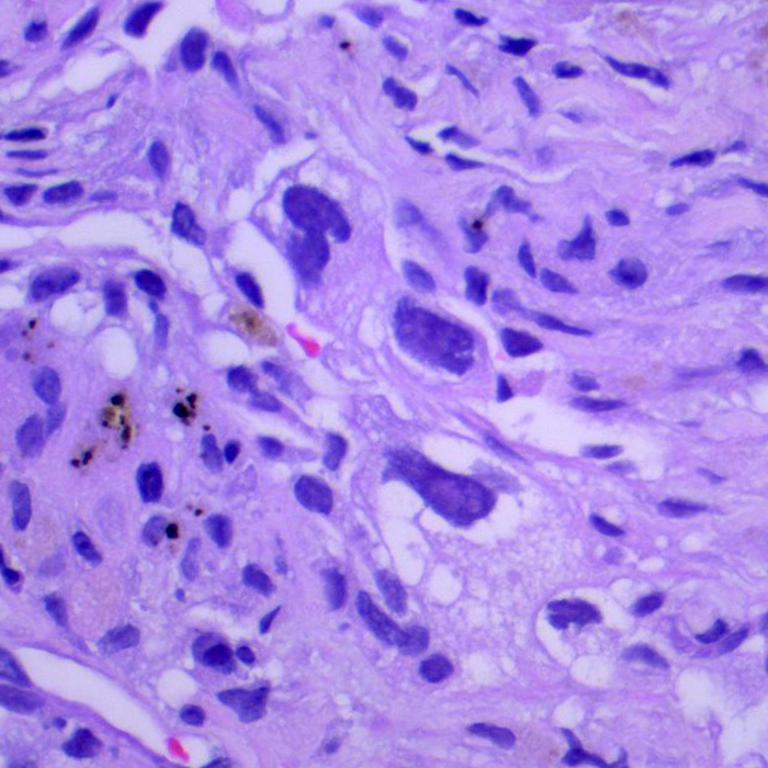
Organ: lung
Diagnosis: adenocarcinomas